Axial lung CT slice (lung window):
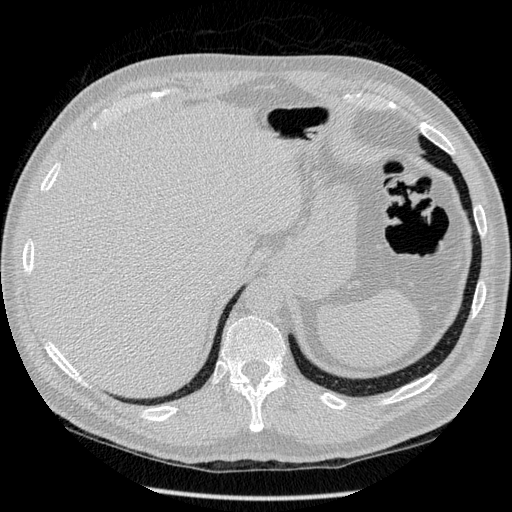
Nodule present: no